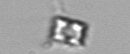
Label: Bacillariophyceae_morphotype1